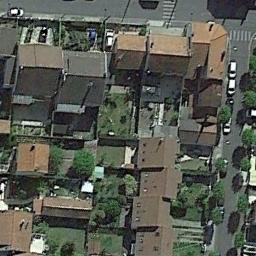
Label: dense_residential